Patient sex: F
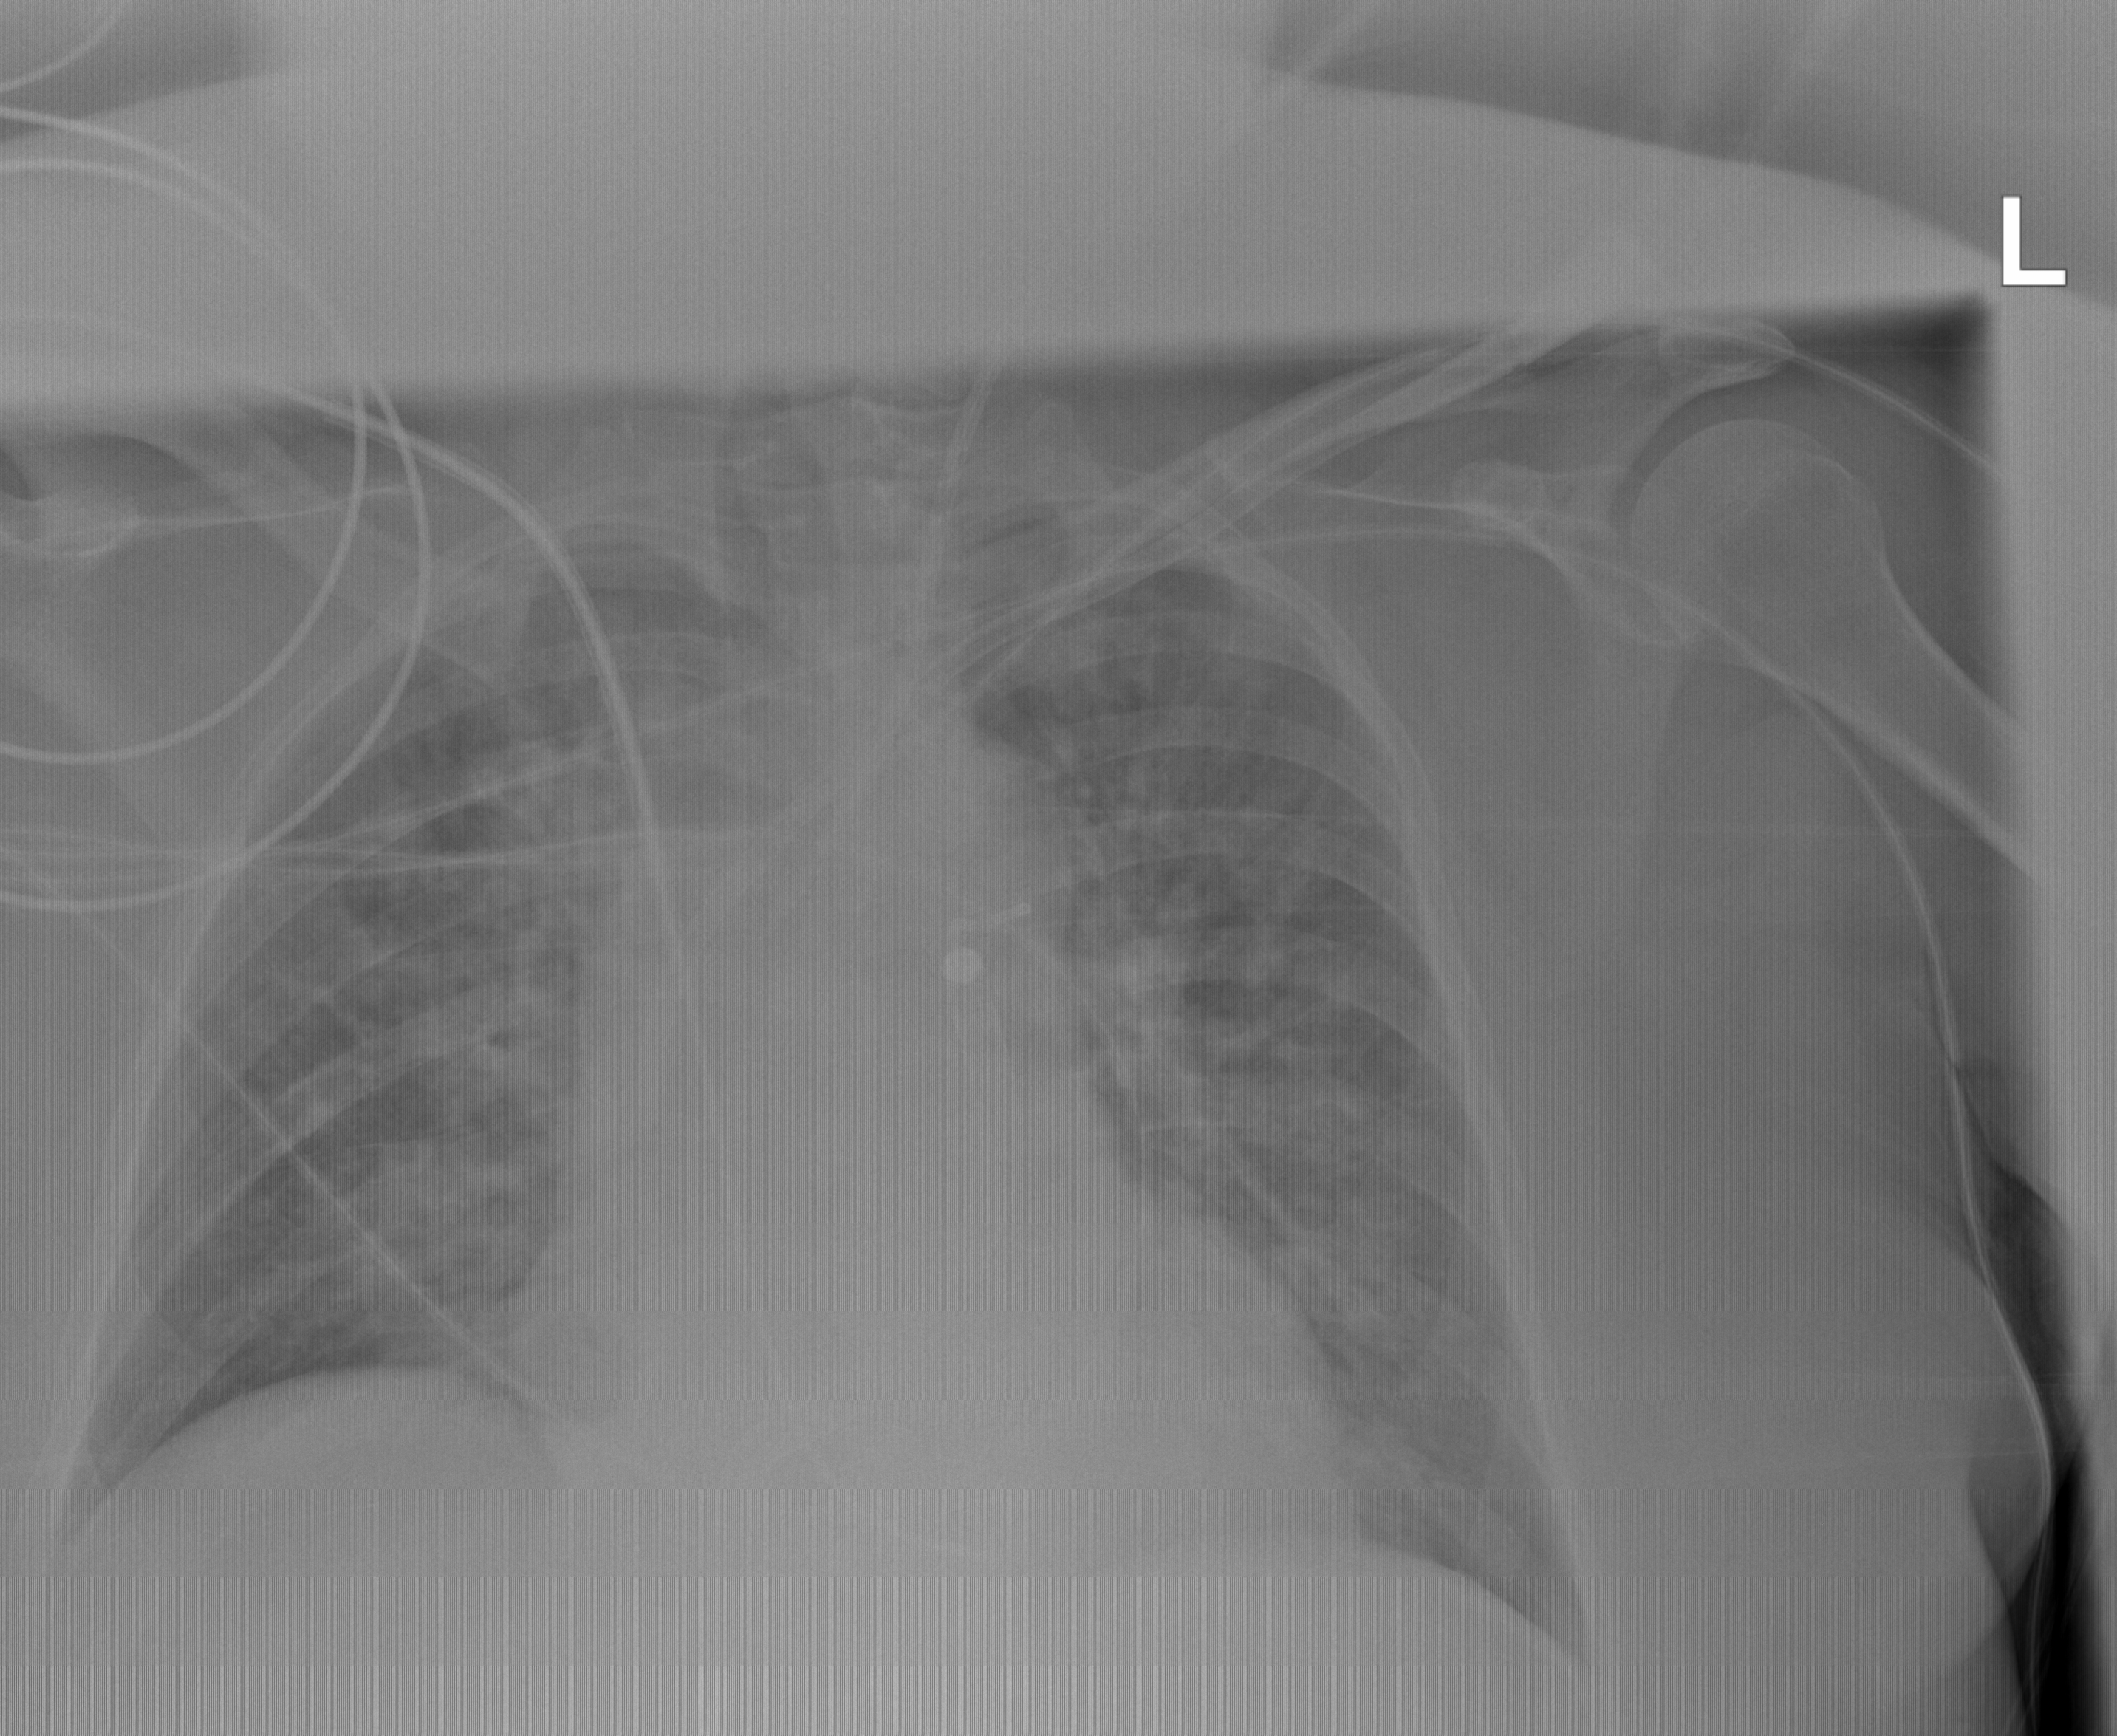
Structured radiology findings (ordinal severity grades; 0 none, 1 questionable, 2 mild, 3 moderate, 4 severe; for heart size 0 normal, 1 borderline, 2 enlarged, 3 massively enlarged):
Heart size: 2
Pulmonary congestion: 2
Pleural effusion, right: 0
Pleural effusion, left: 0
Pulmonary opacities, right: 0
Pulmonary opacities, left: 0
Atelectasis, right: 0
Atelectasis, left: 2